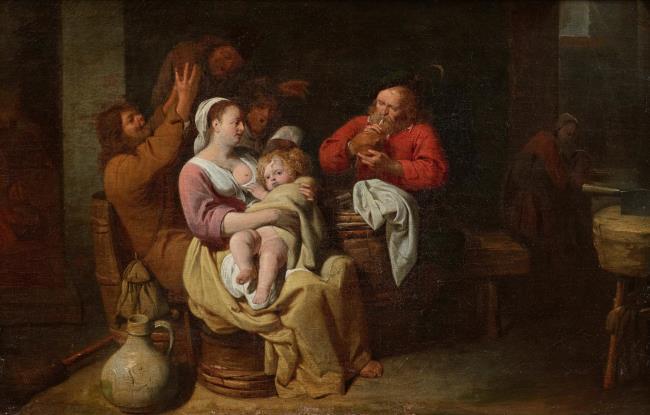
Title: Company drinking and smoking in an interior
Artist: David Rijckaert (III)
Earliest date: 1627
Latest date: 1661
Genre: painting
Iconography: Tobacco
Keywords: genre, interior view, inn, drinking, smoking (activity), breastfeed, singing, young woman, old man, mother, child, bared female breast, fire pot, pipe, ewer (vessel), chopping block, zwavelstokje (matchstick), barrel (container), stoneware